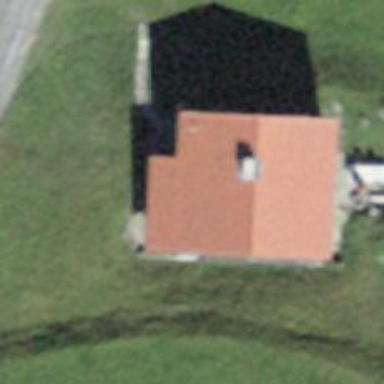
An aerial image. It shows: House with gabled roof that runs across the building.